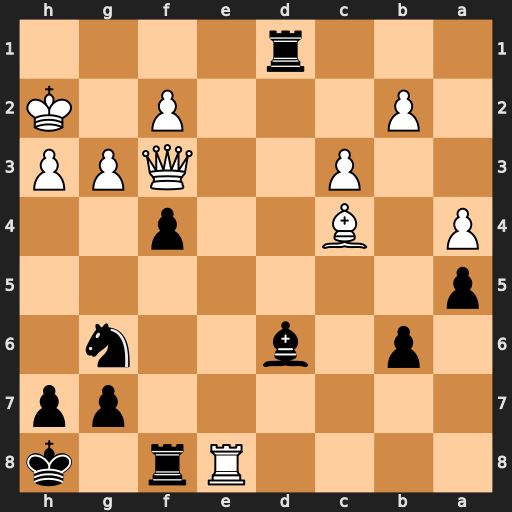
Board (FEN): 4Rr1k/6pp/1p1b2n1/p7/P1B2p2/2P2QPP/1P3P1K/3r4
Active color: b
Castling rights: -
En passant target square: -
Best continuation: fxg3+ fxg3 Rd2+ Qe2 Rxe2+